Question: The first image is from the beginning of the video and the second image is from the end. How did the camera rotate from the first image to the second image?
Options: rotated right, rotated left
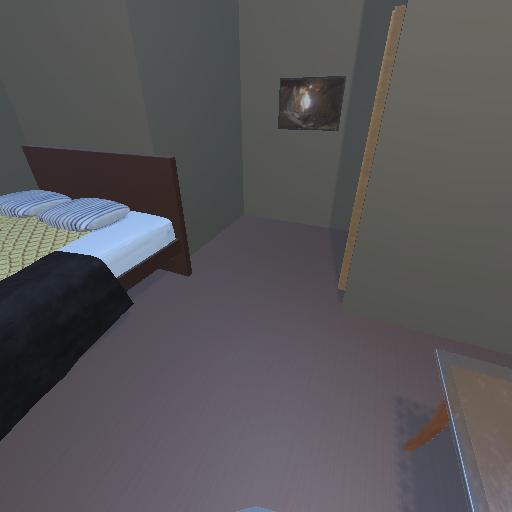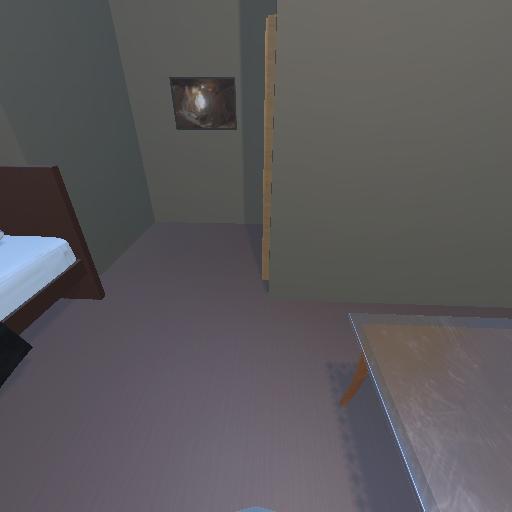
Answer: rotated right